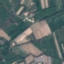
Label: PermanentCrop